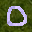
Label: 0